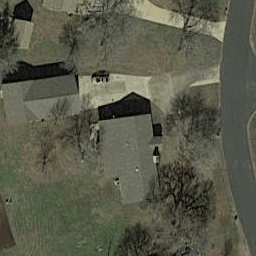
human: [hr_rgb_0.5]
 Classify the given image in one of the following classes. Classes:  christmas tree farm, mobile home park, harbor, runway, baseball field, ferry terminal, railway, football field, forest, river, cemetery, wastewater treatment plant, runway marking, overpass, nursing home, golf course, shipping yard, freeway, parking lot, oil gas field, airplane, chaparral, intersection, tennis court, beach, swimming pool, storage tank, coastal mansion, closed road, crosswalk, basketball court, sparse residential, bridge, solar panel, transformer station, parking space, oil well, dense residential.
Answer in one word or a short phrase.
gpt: sparse residential